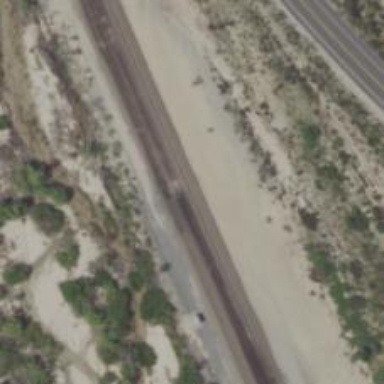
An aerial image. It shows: Railway track.